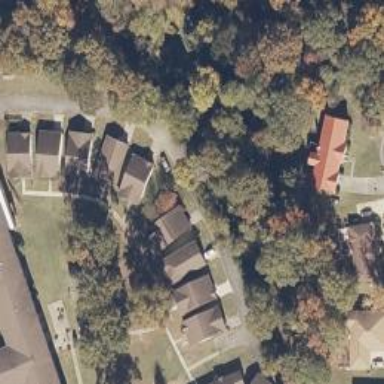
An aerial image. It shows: Neighborhood.